Question: i want to create a dynamic bootstrap slider using php by fetching data from mysql. what the problem i am facing is i am getting all similar products in single row of slide. how can i get multiple data in single row of slide.i want to display different products in different columns of bootstrap.in this slider it contains two classes of js which are and .i am getting same images on item and item active individually but as seperate slider those both are showing different images.i want to get all different data in different columns in all classes.
...FYR i had included my images
'''
<div class="row msp" id="most-sold"><!--most sold product slider-->
<h3/>Most Sold out Products</h3>
<?php
$msp_query = "SELECT * FROM product WHERE cat_tag = 'mostsoldout' AND sales_completed > 0 ORDER BY sales_completed DESC";
$msp_run = mysqli_query($con,$msp_query);
if(mysqli_num_rows($msp_run)>0){
?>
<div id="carousel-example-generic2" class="carousel slide" data-ride="carousel">
<!-- Wrapper for slides -->
<div class="carousel-inner" role="listbox">
<?php
$check = 0;
while ($msp_row = mysqli_fetch_array($msp_run)) {
$pro_id = $msp_row['id'];
$pro_image = $msp_row['image1'];
$pro_desc = $msp_row['description'];
$pro_price = $msp_row['cost'];
$pro_rating = $msp_row['rating'];
$pro_title = $msp_row['title'];
$check = $check + 1;
if($check == 1){
echo "<div class='item active'>";
}else{
echo "<div class='item'>";
}
?>
<div class="row">
<div class="col-md-4">
<a href="#"><div class="panel">
<img src="images/<?php echo $pro_image;?>" class="img-responsive center-block" alt="item" >
<p><?php echo $pro_desc;?></p>
<p>Price:<span class="fa fa-rupee"><?php echo $pro_cost;?>/-</span></p>
<p>Rating: <span style="color:gold;" class="fa fa-star"></span><span style="color:gold;" class="fa fa-star"></span><span style="color:gold;" class="fa fa-star"></span><span style="color:gold;" class="fa fa-star"></span> </p>
<h5 style="color:#E80C4F;"><?php echo $pro_title?></h5>
</div></a>
</div>
<div class="col-md-4">
<a href="#"><div class="panel">
<img src="images/<?php echo $pro_image;?>" class="img-responsive center-block" alt="item" >
<p><?php echo $pro_desc;?></p>
<p>Price:<span class="fa fa-rupee"><?php echo $pro_cost;?>/-</span></p>
<p>Rating: <span style="color:gold;" class="fa fa-star"></span><span style="color:gold;" class="fa fa-star"></span><span style="color:gold;" class="fa fa-star"></span><span style="color:gold;" class="fa fa-star"></span> </p>
<h5 style="color:#E80C4F;"><?php echo $pro_title?></h5>
</div></a>
</div>
<div class="col-md-4">
<a href="#"><div class="panel">
<img src="images/<?php echo $pro_image;?>" class="img-responsive center-block" alt="item" >
<p><?php echo $pro_desc;?></p>
<p>Price:<span class="fa fa-rupee"><?php echo $pro_cost;?>/-</span></p>
<p>Rating: <span style="color:gold;" class="fa fa-star"></span><span style="color:gold;" class="fa fa-star"></span><span style="color:gold;" class="fa fa-star"></span><span style="color:gold;" class="fa fa-star"></span> </p>
<h5 style="color:#E80C4F;"><?php echo $pro_title?></h5>
</div></a>
</div>
</div>
</div>
<?php
}
?>
</div>
<!-- Controls -->
<a class="left carousel-control" href="#carousel-example-generic2" role="button" data-slide="prev">
<span style="color:black"; class="glyphicon glyphicon-chevron-left" aria-hidden="true"></span>
<span class="sr-only">Previous</span>
</a>
<a class="right carousel-control" href="#carousel-example-generic2" role="button" data-slide="next">
<span style="color:black"; class="glyphicon glyphicon-chevron-right" aria-hidden="true"></span>
<span class="sr-only">Next</span>
</a>
</div>
<?php
}else{
echo "<center>No products yet</center>";
}
?>
</div><!--most sold product slider-->
'''

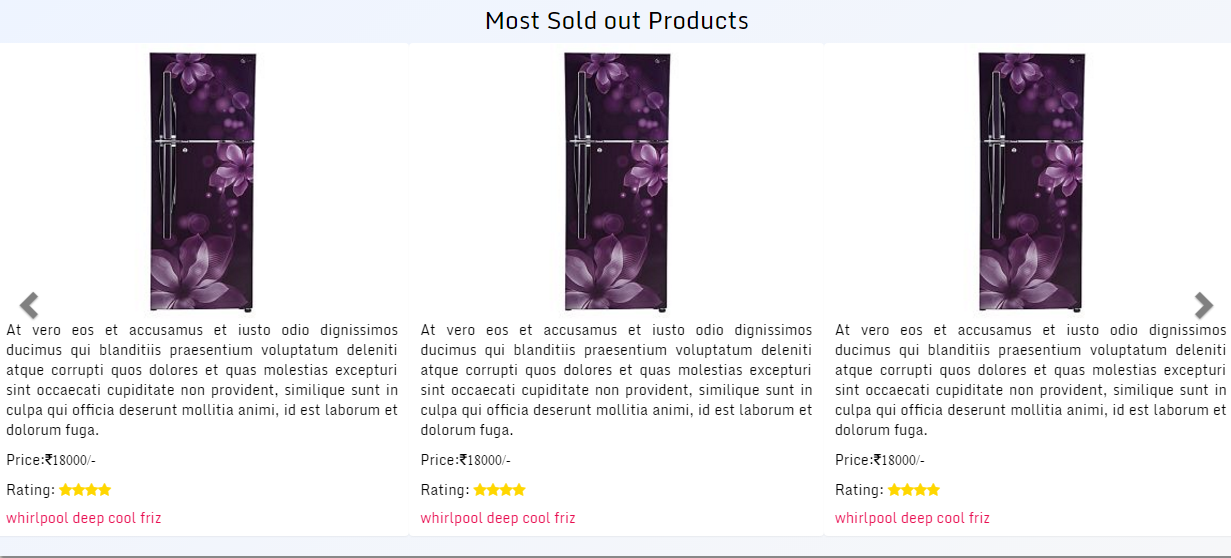
Answer: Your loop creates a new "item" and three "col-md-4" for every product. You need to have only one "col-md-4", and implement a check to start a new "item" every third time.
It is not a very complex thing to do, but it can be tricky to position all your checks and opening and closing tags correctly inside and outside your loop. Always remember to close the last 'div' when you exit the loop.
After our back and forth in the comments. This should work as your 'index.php' file:
'''
<!DOCTYPE html>
<html lang="en">
<head>
<meta charset="utf-8">
<meta http-equiv="X-UA-Compatible" content="IE=edge">
<meta name="viewport" content="width=device-width, initial-scale=1">
<!-- The above 3 meta tags *must* come first in the head; any other head content must come *after* these tags -->
<meta name="description" content="">
<meta name="author" content="">
<link rel="icon" type="image/png" href="images/favicon.png">
<title>Clickart</title>
<!-- Bootstrap core CSS -->
<link href="css/bootstrap.min.css" rel="stylesheet">
<!-- IE10 viewport hack for Surface/desktop Windows 8 bug -->
<link href="css/ie10-viewport-bug-workaround.css" rel="stylesheet">
<!-- Custom styles for this template -->
<link href="css/stylesheet.css" rel="stylesheet">
<link href="css/font-awesome.min.css" rel="stylesheet">
<link href="https://fonts.googleapis.com/css?family=Oswald" rel="stylesheet">
<link href="css/animated.css" rel="stylesheet">
<link href="css/animate.min.css" rel="stylesheet">
<link href="css/bootstrap-dropdownhover.min.css" rel="stylesheet">
<!-- Just for debugging purposes. Don't actually copy these 2 lines! -->
<!--[if lt IE 9]><script src="../../assets/js/ie8-responsive-file-warning.js"></script><![endif]-->
<script src="js/ie-emulation-modes-warning.js"></script>
<!-- HTML5 shim and Respond.js for IE8 support of HTML5 elements and media queries -->
<!--[if lt IE 9]>
<script src="https://oss.maxcdn.com/html5shiv/3.7.3/html5shiv.min.js"></script>
<script src="https://oss.maxcdn.com/respond/1.4.2/respond.min.js"></script>
<![endif]-->
</head>
<body>
<!---->
<!---->
<!--container ends here-->
<div class="container-fluid">
<!--upper row bar starts here-->
<div class="row msp" id="most-sold"><!--most sold product slider-->
<h3/>Most Sold out Products</h3>
<?php
$msp_query = "SELECT * FROM product WHERE cat_tag = 'mostsoldout' AND sales_completed > 0 ORDER BY sales_completed DESC";
$msp_run = mysqli_query($con,$msp_query);
if(mysqli_num_rows($msp_run)>0){
?>
<div id="carousel-example-generic2" class="carousel slide" data-ride="carousel">
<!-- Wrapper for slides -->
<div class="carousel-inner" role="listbox">
<?php
$check = 0;
$full_page = 0;
while ($msp_row = mysqli_fetch_array($msp_run)) {
$pro_id = $msp_row['id'];
$pro_image = $msp_row['image1'];
$pro_desc = $msp_row['description'];
$pro_price = $msp_row['cost'];
$pro_rating = $msp_row['rating'];
$pro_title = $msp_row['title'];
$check = $check + 1;
if($full_page == 0){
if($check == 1){ ?>
<div class='row item active'>
<?php } else { ?>
</div><div class='row item'>
<?php }
} ?>
<div class="col-md-4">
<a href="#">
<div class="panel">
<img src="images/<?php echo $pro_image;?>" class="img-responsive center-block" alt="item" >
<p><?php echo $pro_desc;?></p>
<p>Price:<span class="fa fa-rupee"><?php echo $pro_cost;?>/-</span></p>
<p>Rating: <span style="color:gold;" class="fa fa-star"></span><span style="color:gold;" class="fa fa-star"></span><span style="color:gold;" class="fa fa-star"></span><span style="color:gold;" class="fa fa-star"></span> </p>
<h5 style="color:#E80C4F;"><?php echo $pro_title?></h5>
</div>
</a>
</div>
<?php
$full_page++;
if($full_page == 2) {
$full_page = 0;
}
} ?>
</div>
</div>
<!-- Controls -->
<a class="left carousel-control" href="#carousel-example-generic2" role="button" data-slide="prev">
<span style="color:black"; class="glyphicon glyphicon-chevron-left" aria-hidden="true"></span>
<span class="sr-only">Previous</span>
</a>
<a class="right carousel-control" href="#carousel-example-generic2" role="button" data-slide="next">
<span style="color:black"; class="glyphicon glyphicon-chevron-right" aria-hidden="true"></span>
<span class="sr-only">Next</span>
</a>
</div>
<?php
}else{
echo "<center>No products yet</center>";
}
?>
</div><!--most sold product slider-->
</div>
<!--container ends here-->
<!-- Bootstrap core JavaScript
================================================== -->
<!-- Placed at the end of the document so the pages load faster -->
<script src="https://ajax.googleapis.com/ajax/libs/jquery/1.12.4/jquery.min.js"></script>
<script>window.jQuery || document.write('<script src="js/jquery.min.js"><\/script>')</script>
<script src="js/bootstrap.min.js"></script>
<!-- IE10 viewport hack for Surface/desktop Windows 8 bug -->
<script src="js/ie10-viewport-bug-workaround.js"></script>
<script src="js/script.js"></script>
<script src="js/bootstrap-dropdownhover.min.js"></script>
</body>
</html>
'''